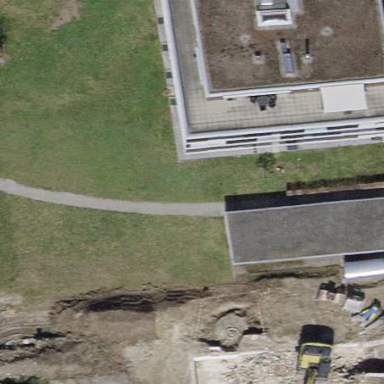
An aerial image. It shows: Flat roofed apartment building.